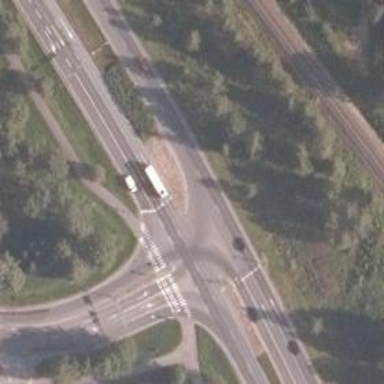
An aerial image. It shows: Asphalt road designated as trunk highway.